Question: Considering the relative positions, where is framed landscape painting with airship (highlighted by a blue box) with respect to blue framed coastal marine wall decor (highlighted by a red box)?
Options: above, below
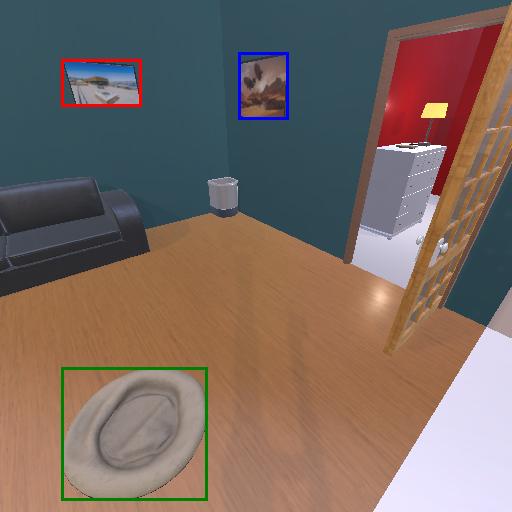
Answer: above